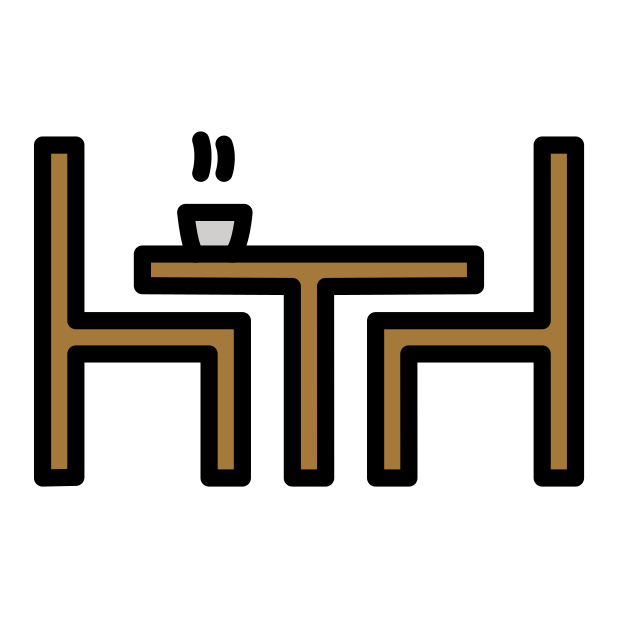
cafeteria